Question: How should I do the ValueFactoryProvider binding in order to have two custom injection annotations coexist in Jersey 2? Below I have included an example of my current approach and as you can see the Hello annotation injection "hides" the SmallTalk annotation injection.
Hello annotation:
'''
@Retention(RetentionPolicy.RUNTIME)
@Target({ElementType.PARAMETER})
public @interface Hello {
}
'''
SmallTalk annotation:
'''
@Retention(RetentionPolicy.RUNTIME)
@Target({ElementType.PARAMETER})
public @interface SmallTalk {
}
'''
Hello annotation resolver:
'''
@Singleton
public class HelloResolver {
public static class HelloInjectionResolver extends ParamInjectionResolver<Hello> {
public HelloInjectionResolver() {
super(HelloValueFactoryProvider.class);
}
}
@Singleton
public static class HelloValueFactoryProvider extends AbstractValueFactoryProvider {
@Inject
public HelloValueFactoryProvider(final MultivaluedParameterExtractorProvider extractorProvider,
final ServiceLocator injector) {
super(extractorProvider, injector, UNKNOWN);
}
@Override
protected Factory<?> createValueFactory(final Parameter parameter) {
final Class<?> classType = parameter.getRawType();
if (classType == null || (!classType.equals(String.class))) return null;
return new AbstractContainerRequestValueFactory<String>() {
@Override
public String provide() {
return "Hello!";
}
};
}
}
public static class Binder extends AbstractBinder {
@Override
protected void configure() {
bind(HelloValueFactoryProvider.class).to(ValueFactoryProvider.class).in(Singleton.class);
bind(HelloInjectionResolver.class).to(
new TypeLiteral<InjectionResolver<Hello>>() {
}
).in(Singleton.class);
}
}
}
'''
SmallTalk annotation resolver:
'''
@Singleton
public class SmallTalkResolver {
public static class SmallTalkInjectionResolver extends ParamInjectionResolver<SmallTalk> {
public SmallTalkInjectionResolver() {
super(SmallTalkValueFactoryProvider.class);
}
}
@Singleton
public static class SmallTalkValueFactoryProvider extends AbstractValueFactoryProvider {
@Inject
public SmallTalkValueFactoryProvider(final MultivaluedParameterExtractorProvider extractorProvider,
final ServiceLocator injector) {
super(extractorProvider, injector, UNKNOWN);
}
@Override
protected Factory<?> createValueFactory(final Parameter parameter) {
final Class<?> classType = parameter.getRawType();
if (classType == null || (!classType.equals(String.class))) return null;
return new AbstractContainerRequestValueFactory<String>() {
@Override
public String provide() {
return "Nice weather.";
}
};
}
}
public static class Binder extends AbstractBinder {
@Override
protected void configure() {
bind(SmallTalkValueFactoryProvider.class).to(ValueFactoryProvider.class).in(Singleton.class);
bind(SmallTalkInjectionResolver.class).to(
new TypeLiteral<InjectionResolver<SmallTalk>>() {
}
).in(Singleton.class);
}
}
}
'''
Resource configuration:
'''
public class MyApplication extends ResourceConfig {
public MyApplication() {
register(new HelloResolver.Binder());
register(new SmallTalkResolver.Binder());
registerClasses(HelloResource.class);
}
}
'''
Resource using both injection annotations:
'''
@Path("/")
public class HelloResource {
@GET
@Path("hello")
@Produces("application/json")
public String hello(@Hello final String hello, @SmallTalk final String smallTalk) {
return hello + " " + smallTalk;
}
}
'''
Result when requesting the resource - should have been '"Hello! Nice weather."':

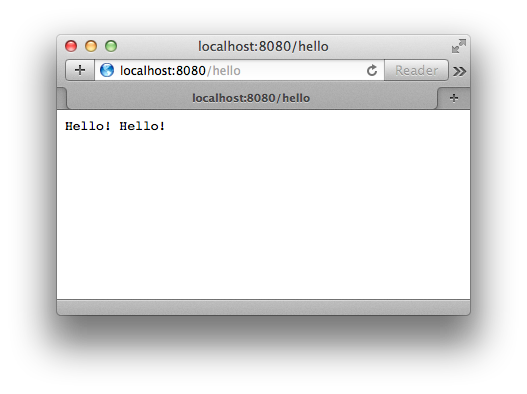
Answer: Found a solution! I added
'''
if (parameter.getAnnotation(Hello.class) == null) return null;
'''
and
'''
if (parameter.getAnnotation(SmallTalk.class) == null) return null;
'''
to the 'createValueFactory' method of the two value factory providers.